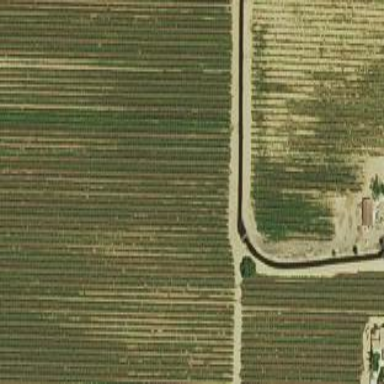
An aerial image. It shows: Vineyard.